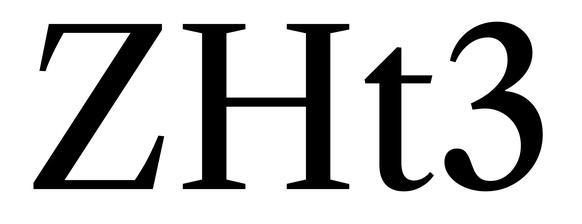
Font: LibreCaslonText_Regular